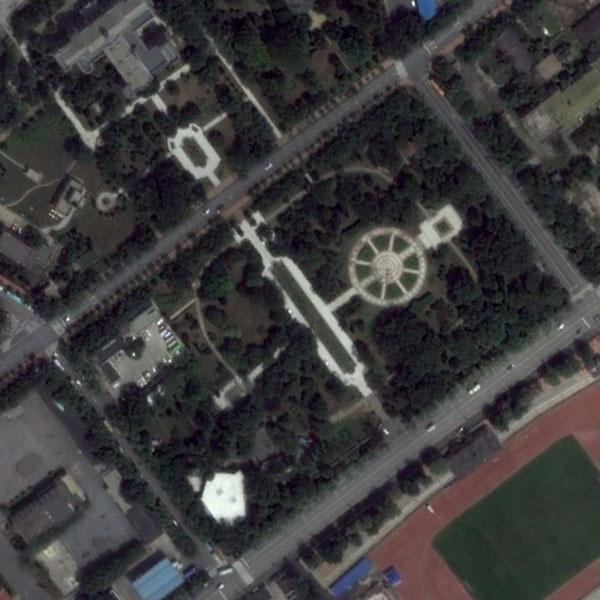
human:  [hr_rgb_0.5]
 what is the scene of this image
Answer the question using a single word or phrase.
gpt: park